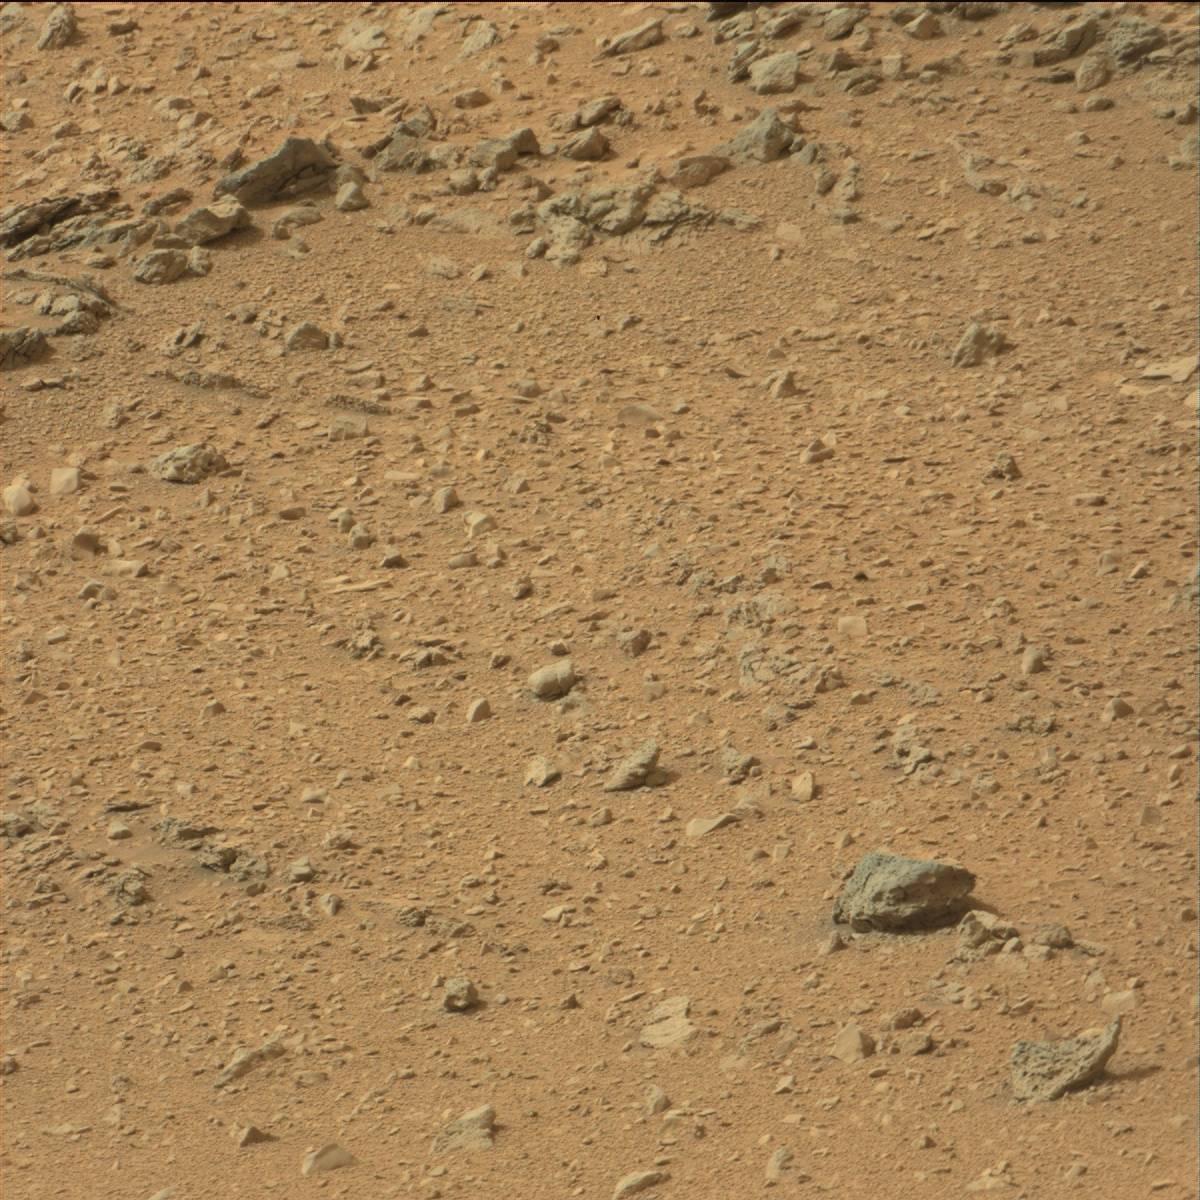
Terrain classes present: Bedrock, Rock, Sand / Soil